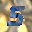
Label: 5